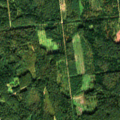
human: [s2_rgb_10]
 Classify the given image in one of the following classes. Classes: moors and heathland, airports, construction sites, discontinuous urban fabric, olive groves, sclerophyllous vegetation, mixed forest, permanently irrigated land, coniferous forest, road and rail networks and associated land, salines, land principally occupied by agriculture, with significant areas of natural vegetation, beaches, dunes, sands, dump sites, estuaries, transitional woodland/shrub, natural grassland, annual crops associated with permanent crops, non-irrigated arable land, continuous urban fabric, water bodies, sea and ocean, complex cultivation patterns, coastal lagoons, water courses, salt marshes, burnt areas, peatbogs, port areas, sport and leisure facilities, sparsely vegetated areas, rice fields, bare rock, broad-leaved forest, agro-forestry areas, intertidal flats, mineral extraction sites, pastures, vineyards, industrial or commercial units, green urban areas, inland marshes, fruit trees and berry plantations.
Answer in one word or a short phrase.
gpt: coniferous forest, mixed forest, transitional woodland/shrub